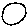
Label: circle